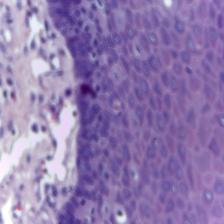
Diagnosis: Normal